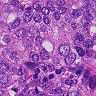
Metastatic tissue present: yes